【题型】填空题　【知识点】平面几何　【难度】hard
如图，$\triangle ABC$ 中，$\angle ACB = 90^\circ$，$BC = 6$，$AC = 8$. 点 $D$ 在边 $CB$ 上，将 $\triangle ACD$ 沿着 $AD$ 翻折至 $\triangle AC'D$ 的位置，射线 $C'D$ 交线段 $AB$ 于点 $E$. 当 $\triangle EDB$ 是等腰三角形时，$\triangle ADE$ 的面积为 \underline{\quad\quad\quad}.

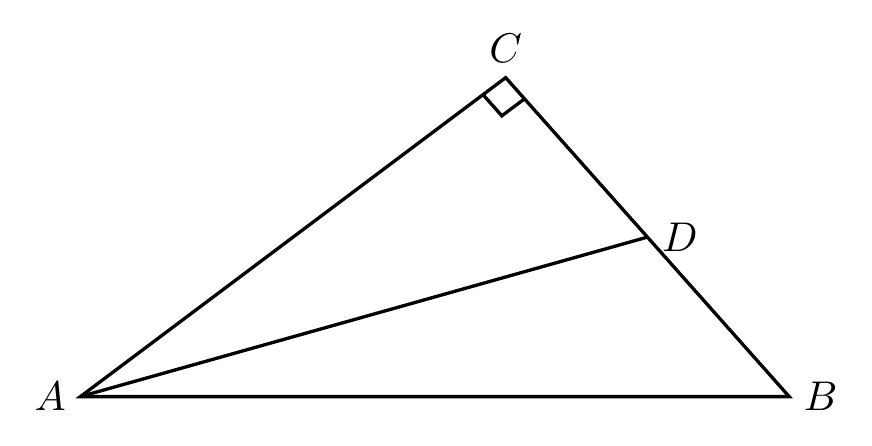
【解答】
【答案】$16\sqrt{5} - 32$ 或 $\dfrac{20}{3}$

【知识点】折叠问题、解直角三角形的相关计算、三线合一、用勾股定理解三角形

【分析】当 $DE = BE$ 时，过点 $E$ 作 $EF \perp BD$ 于 $F$，过点 $D$ 作 $DG \perp BE$ 于 $G$，利用勾股定理可得 $AB = 10$，解直角三角形得到 $\sin B = \dfrac{4}{5}$，$\cos B = \dfrac{3}{5}$；设 $BF = 3x$，$BD = 6x$，则 $CD = BC - BD = 6 - 6x$；可求出 $BE = 5x$，$EF = 4x$，$AE = 10 - 5x$；由折叠的性质可得 $AC' = AC = 8$，$C'D = CD = 6 - 6x$，$\angle C' = \angle C = 90^\circ$，则 $C'E = C'D - DE = 6 - 11x$；由勾股定理得 $(10 - 5x)^2 = 8^2 + (6 - 11x)^2$，解方程可推出 $BD = 2$，$AE = \dfrac{25}{3}$，则 $DG = BD \cdot \sin B = \dfrac{8}{5}$，即可得到 $S_{\triangle ADE} = \dfrac{1}{2}AE \cdot DG = \dfrac{20}{3}$；当 $BD = BE$ 时，过点 $D$ 作 $DH \perp BE$ 于 $H$，设 $BD = BE = 5y$，则 $CD = BC - BD = 6 - 5y$，$AE = AB - BE = 10 - 6y$；解直角三角形得到 $DH = BD \cdot \sin B = 4y$，$BH = BD \cdot \cos B = 3y$，则 $HE = BE - BH = 2y$，由勾股定理得 $DE = \sqrt{DH^2 + EH^2} = 2\sqrt{5}y$，类似可得 $(10 - 5y)^2 = 8^2 + (6 - 5y - 2\sqrt{5}y)^2$，解得 $y = \dfrac{10 - 4\sqrt{5}}{5}$ 或 $y = 0$（舍去），再根据 $S_{\triangle ADE} = \dfrac{1}{2}AE \cdot DH$ 计算求解即可；可证明 $\angle DEB = \angle B + 2\angle BAD > \angle B$，则 $DE \neq DB$，据此可得答案.

【详解】解：如图 1 所示，当 $DE = BE$ 时，过点 $E$ 作 $EF \perp BD$ 于 $F$，过点 $D$ 作 $DG \perp BE$ 于 $G$.

$\because$ 在 $\triangle ABC$ 中，$\angle ACB = 90^\circ$，$BC = 6$，$AC = 8$，
\par % 因为和所以之间空一行
$\therefore AB = \sqrt{AC^2 + BC^2} = 10$，
\par % 所以和所以之间空一行
$\therefore \sin B = \dfrac{AC}{AB} = \dfrac{4}{5}$，$\cos B = \dfrac{BC}{AB} = \dfrac{3}{5}$.

$\because DE = BE$，$EF \perp BD$，
\par % 因为和所以之间空一行
$\therefore BD = 2BF$.

设 $BF = 3x$，$BD = 6x$，则 $CD = BC - BD = 6 - 6x$；

在 $Rt\triangle BEF$ 中，$BE = \dfrac{BF}{\cos B} = 5x$，
\par % 文字后和所以之间空一行
$\therefore EF = BE \cdot \sin B = 4x$，$AE = AB - BE = 10 - 5x$；

由折叠的性质可得 $AC' = AC = 8$，$C'D = CD = 6 - 6x$，$\angle C' = \angle C = 90^\circ$，
\par % 文字后和所以之间空一行
$\therefore C'E = C'D - DE = 6 - 11x$；

在 $Rt\triangle AC'E$ 中，由勾股定理得 $AE^2 = AC'^2 + C'E^2$，
\par % 文字后和所以之间空一行
$\therefore (10 - 5x)^2 = 8^2 + (6 - 11x)^2$，
解得 $x = \dfrac{1}{3}$ 或 $x = 0$（舍去），
\par % 文字后和所以之间空一行
$\therefore BD = 2$，$AE = \dfrac{25}{3}$.

在 $Rt\triangle BDG$ 中，$DG = BD \cdot \sin B = \dfrac{8}{5}$，
\par % 文字后和所以之间空一行
$\therefore S_{\triangle ADE} = \dfrac{1}{2}AE \cdot DG = \dfrac{20}{3}$；

如图 2 所示，当 $BD = BE$ 时，过点 $D$ 作 $DH \perp BE$ 于 $H$，设 $BD = BE = 5y$.

\par % 换行后空一行
$\therefore CD = BC - BD = 6 - 5y$，$AE = AB - BE = 10 - 5y$；

在 $Rt\triangle BDH$ 中，$DH = BD \cdot \sin B = 4y$，$BH = BD \cdot \cos B = 3y$，
\par % 文字后和所以之间空一行
$\therefore HE = BE - BH = 2y$，

在 $Rt\triangle DEH$ 中，由勾股定理得 $DE = \sqrt{DH^2 + EH^2} = 2\sqrt{5}y$，

由折叠的性质可得 $AC' = AC = 8$，$C'D = CD = 6 - 5y$，$\angle C' = \angle C = 90^\circ$，
\par % 文字后和所以之间空一行
$\therefore C'E = C'D - DE = 6 - 5y - 2\sqrt{5}y$，

在 $Rt\triangle AC'E$ 中，由勾股定理得 $AE^2 = AC'^2 + C'E^2$，
\par % 文字后和所以之间空一行
$\therefore (10 - 5y)^2 = 8^2 + (6 - 5y - 2\sqrt{5}y)^2$，

解得 $y = \dfrac{10 - 4\sqrt{5}}{5}$ 或 $y = 0$（舍去），

\par % 换行后空一行
$\therefore S_{\triangle ADE} = \dfrac{1}{2}AE \cdot DH$

$= \dfrac{1}{2}(10 - 5y) \cdot 4y$

$= 20y - 10y^2$

$= 20 \times \dfrac{10 - 4\sqrt{5}}{5} - 10 \times \left(\dfrac{10 - 4\sqrt{5}}{5}\right)^2$

$= 16\sqrt{5} - 32$；

由折叠的性质可得 $\angle ADC = \angle ADE$，
\par % 文字后和所以之间空一行
$\therefore \angle DEB = \angle BAD + \angle ADE$，$\angle ADC = \angle B + \angle BAD$，
\par % 所以和所以之间空一行
$\therefore \angle DEB = \angle B + 2\angle BAD > \angle B$，
\par % 所以和所以之间空一行
$\therefore DE \neq DB$；

综上所述，$\triangle ADE$ 的面积为 $16\sqrt{5} - 32$ 或 $\dfrac{20}{3}$.

故答案为：$16\sqrt{5} - 32$ 或 $\dfrac{20}{3}$.

【点睛】本题主要考查了等腰三角形的性质，勾股定理，折叠的性质，解直角三角形，利用分类讨论的思想求解是解题的关键.
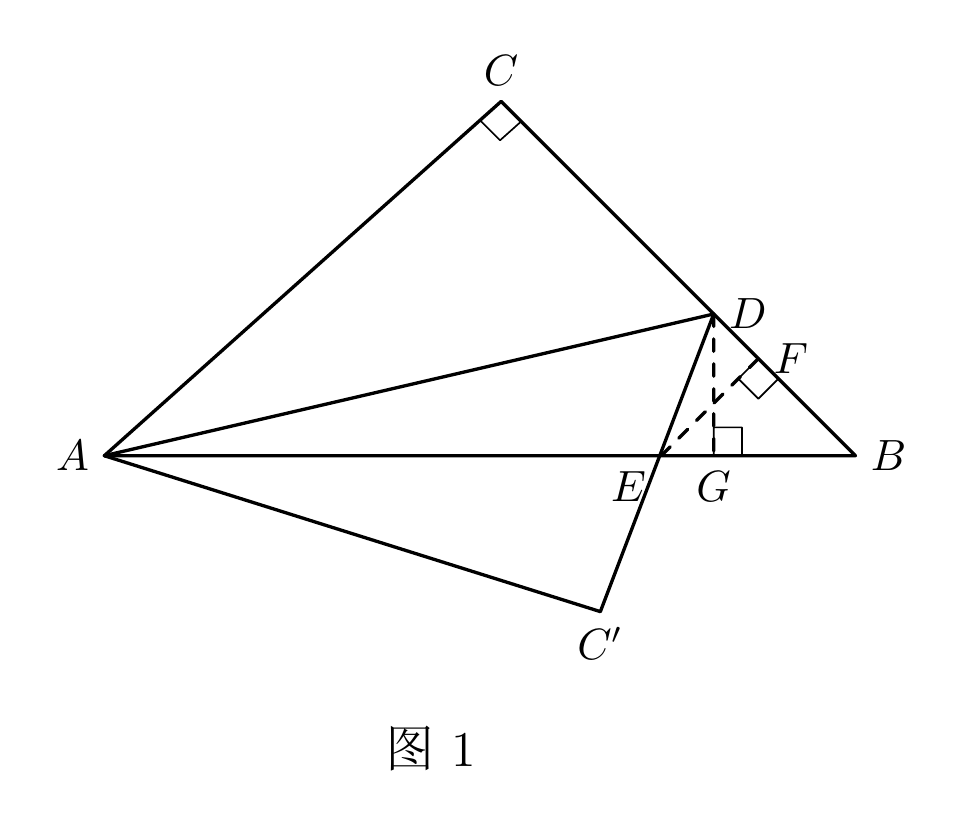
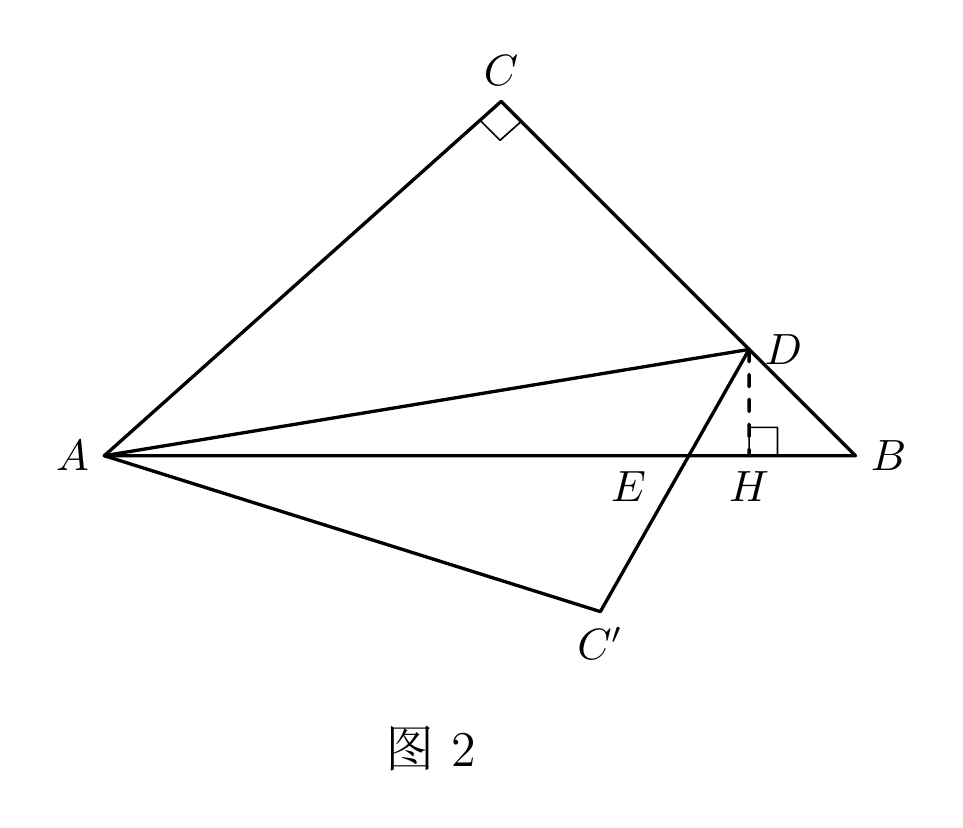